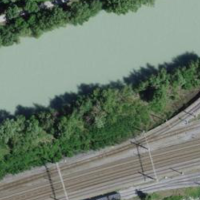
EUNIS habitat code: 57
Species observed at this site:
Euphorbia cyparissias